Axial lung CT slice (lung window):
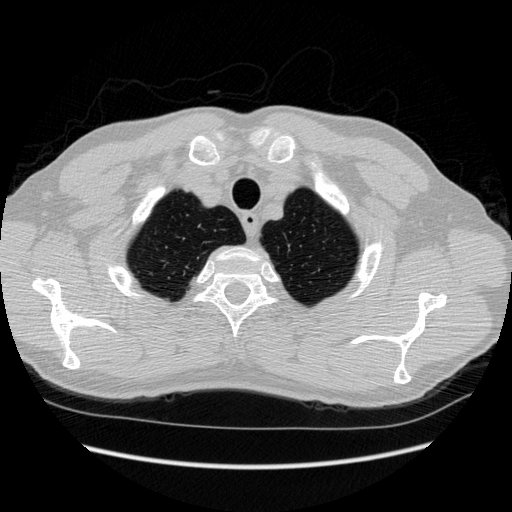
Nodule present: no